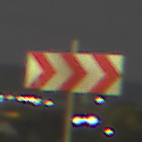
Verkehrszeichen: RichtungstafelnInKurvenGrossLinks
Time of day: Night
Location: Outdoor (Urban)
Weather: PartlyCloudy
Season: NotSpecified
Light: Artificial